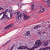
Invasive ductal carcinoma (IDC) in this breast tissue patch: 0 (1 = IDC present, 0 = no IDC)